Question: I connect my 'SQL AZURE' to 'SQL SERVER 2008 R2'.I realized that I can't use the GUI to create my tables, edit the design of the tables, insert.. update.. remove data, etc.
Is it possible that using SQL SERVER 2008R2 I can perform the last tasks using the GUI?
Another day I saw something about data synchronization with local database and azure, but I'm not sure what was that. I mention it if that is important for what I'm looking for.

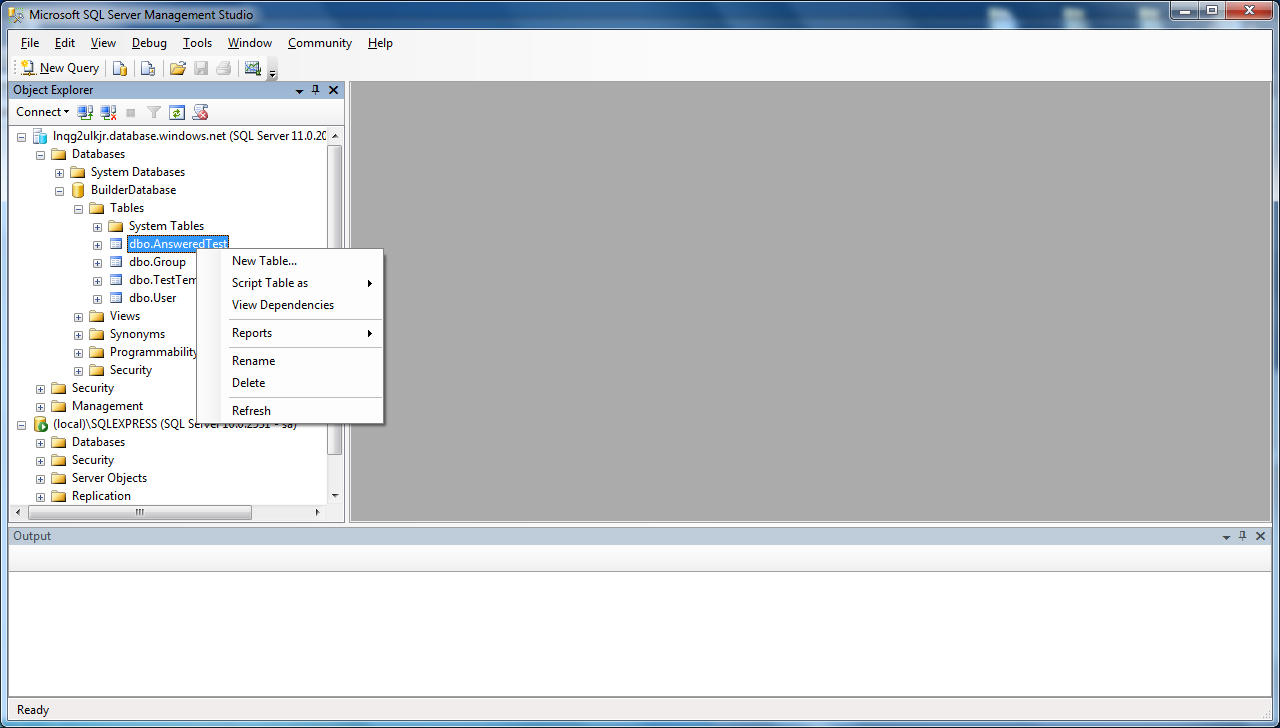
Answer: you can use redgate toolbelt tool kit for data sync with SQL Azure . it is very very easy to use . SQL Azure dosen't provide same GUI as sql server 208 r2 . however Amazon RDS provide that facility . you can use management console for SQL Azure to view tables and data in SQL Azure .